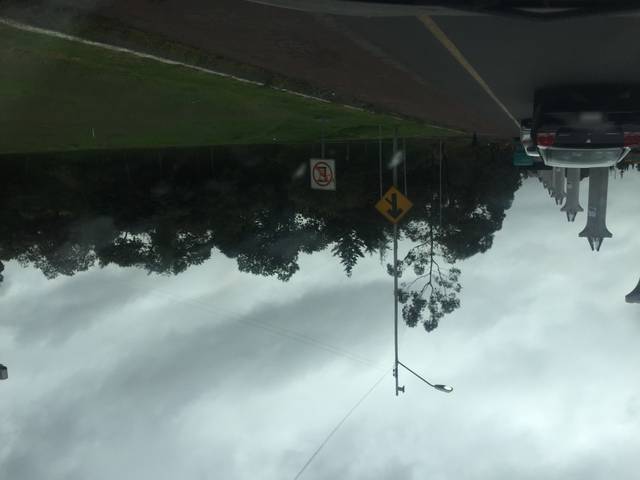
Region: Mexico
Coordinates: 19.256, -99.159